Question: My code can detect browser window bottom like below and then run 'last_msg_funtion();' :
'''
$(window).scroll(function(){
if ($(window).scrollTop() == $(document).height() - $(window).height()){
last_msg_funtion();
}
});
'''
My problem is user need to scroll down until bottom() then 'last_msg_funtion();' will run but i want adjust the detection maybe around 30% from bottom
See image below :

My Site : <URL>
Full Code : <URL>
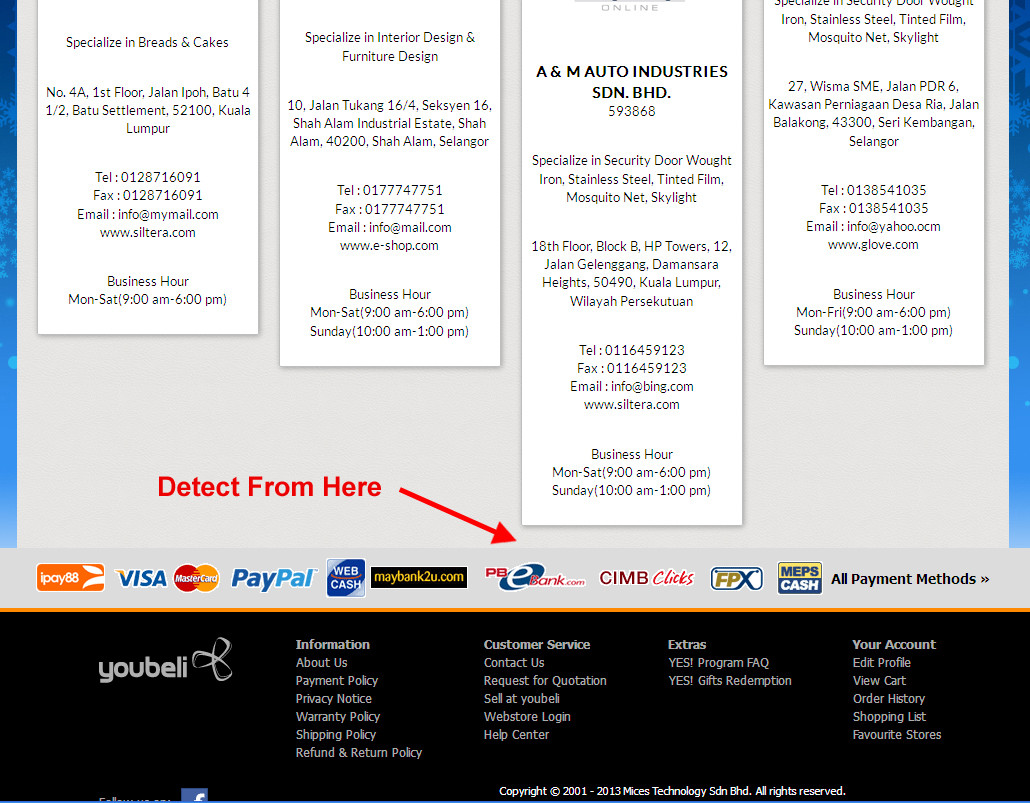
Answer: Try this:
'''
$(window).scroll(function(){
if ($(window).scrollTop() == ($(document).height() * 0.7) - $(window).height()){
last_msg_funtion();
}
});
'''
Note the '* 0.7' will mean that the function will fire when the scroll is 70% of the way down the page - ie. 30% from the bottom.